Question: I want to select an arbitrary amount of items from a list of arbitrary length.
A dropdown (QComboBox) doesn't allow checkable items. A list of checkable items would become clumsy with a lot of items.
I found <URL> seems to be the solution that best suits my needs. It has many names, as a comment in said answer remarks: Dual List, Accumulator, List builder, TwoListSelection ...
The version from <URL> shown in the answer linked above:

I couldn't find an implementation in Qt, though. Should I implement it myself or is there an implementation available in Qt? Is there a recommended approach?
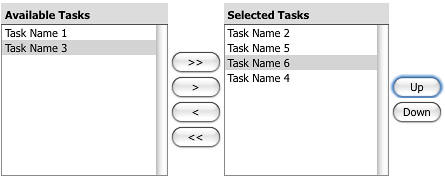
Answer: This widget does not come by default in Qt, but it is not complicated to build it, the first thing you should do is list the requirements:
- The button with text is enabled if the list on the left is not empty, if pressed it must move all the items.- The button with text similar to the previous one but with the list on the right- The button with text is enabled if an item in the list on the left is selected, if pressed, the selected item should be moved to the right one.- The button with text the same but for the right side.- The button with "up" text is enabled if an item is selected and this is not the first item in the list. when pressed you must move the current item to a higher position.- The button with "down" text is enabled if an item is selected and this is not the last item in the list. when pressed you must move the current item to a lower position.
As we see most of the logic depends on the selection of items, for this we connect the signal 'itemSelectionChanged' with the slot that decides whether the buttons are enabled or not.
To move items we must use 'takeItem()' and 'addItem()', the first removes the item and the second adds it.
Moving up or down is equivalent to removing the item and then inserting it, for this we use 'takeItem()' again with 'insertItem()'
All the above is implemented in the following widget:
'''
#ifndef TWOLISTSELECTION_H
#define TWOLISTSELECTION_H
#include <QHBoxLayout>
#include <QListWidget>
#include <QPushButton>
#include <QWidget>
class TwoListSelection : public QWidget
{
Q_OBJECT
public:
explicit TwoListSelection(QWidget *parent = nullptr):QWidget{parent}{
init();
connections();
}
void addAvailableItems(const QStringList &items){
mInput->addItems(items);
}
QStringList seletedItems(){
QStringList selected;
for(int i=0; i<mOuput->count(); i++)
selected<< mOuput->item(i)->text();
return selected;
}
private:
void init(){
QHBoxLayout *layout = new QHBoxLayout(this);
mInput = new QListWidget;
mOuput = new QListWidget;
mButtonToSelected = new QPushButton(">>");
mBtnMoveToAvailable= new QPushButton(">");
mBtnMoveToSelected= new QPushButton("<");
mButtonToAvailable = new QPushButton("<<");
layout->addWidget(mInput);
QVBoxLayout *layoutm = new QVBoxLayout;
layoutm->addItem(new QSpacerItem(10, 20, QSizePolicy::Minimum, QSizePolicy::Expanding));
layoutm->addWidget(mButtonToSelected);
layoutm->addWidget(mBtnMoveToAvailable);
layoutm->addWidget(mBtnMoveToSelected);
layoutm->addWidget(mButtonToAvailable);
layoutm->addItem(new QSpacerItem(10, 20, QSizePolicy::Minimum, QSizePolicy::Expanding));
layout->addLayout(layoutm);
layout->addWidget(mOuput);
mBtnUp = new QPushButton("Up");
mBtnDown = new QPushButton("Down");
QVBoxLayout *layoutl = new QVBoxLayout;
layoutl->addItem(new QSpacerItem(10, 20, QSizePolicy::Minimum, QSizePolicy::Expanding));
layoutl->addWidget(mBtnUp);
layoutl->addWidget(mBtnDown);
layoutl->addItem(new QSpacerItem(10, 20, QSizePolicy::Minimum, QSizePolicy::Expanding));
layout->addLayout(layoutl);
setStatusButton();
}
void connections(){
connect(mOuput, &QListWidget::itemSelectionChanged, this, &TwoListSelection::setStatusButton);
connect(mInput, &QListWidget::itemSelectionChanged, this, &TwoListSelection::setStatusButton);
connect(mBtnMoveToAvailable, &QPushButton::clicked, [=](){
mOuput->addItem(mInput->takeItem(mInput->currentRow()));
});
connect(mBtnMoveToSelected, &QPushButton::clicked, [=](){
mInput->addItem(mOuput->takeItem(mOuput->currentRow()));
});
connect(mButtonToAvailable, &QPushButton::clicked, [=](){
while (mOuput->count()>0) {
mInput->addItem(mOuput->takeItem(0));
}
});
connect(mButtonToSelected, &QPushButton::clicked, [=](){
while (mInput->count()>0) {
mOuput->addItem(mInput->takeItem(0));
}
});
connect(mBtnUp, &QPushButton::clicked, [=](){
int row = mOuput->currentRow();
QListWidgetItem *currentItem = mOuput->takeItem(row);
mOuput->insertItem(row-1, currentItem);
mOuput->setCurrentRow(row-1);
});
connect(mBtnDown, &QPushButton::clicked, [=](){
int row = mOuput->currentRow();
QListWidgetItem *currentItem = mOuput->takeItem(row);
mOuput->insertItem(row+1, currentItem);
mOuput->setCurrentRow(row+1);
});
}
void setStatusButton(){
mBtnUp->setDisabled(mOuput->selectedItems().isEmpty() || mOuput->currentRow() == 0);
mBtnDown->setDisabled(mOuput->selectedItems().isEmpty() || mOuput->currentRow() == mOuput->count()-1);
mBtnMoveToAvailable->setDisabled(mInput->selectedItems().isEmpty());
mBtnMoveToSelected->setDisabled(mOuput->selectedItems().isEmpty());
}
QListWidget *mInput;
QListWidget *mOuput;
QPushButton *mButtonToAvailable;
QPushButton *mButtonToSelected;
QPushButton *mBtnMoveToAvailable;
QPushButton *mBtnMoveToSelected;
QPushButton *mBtnUp;
QPushButton *mBtnDown;
};
#endif // TWOLISTSELECTION_H
'''
<URL>
<URL>